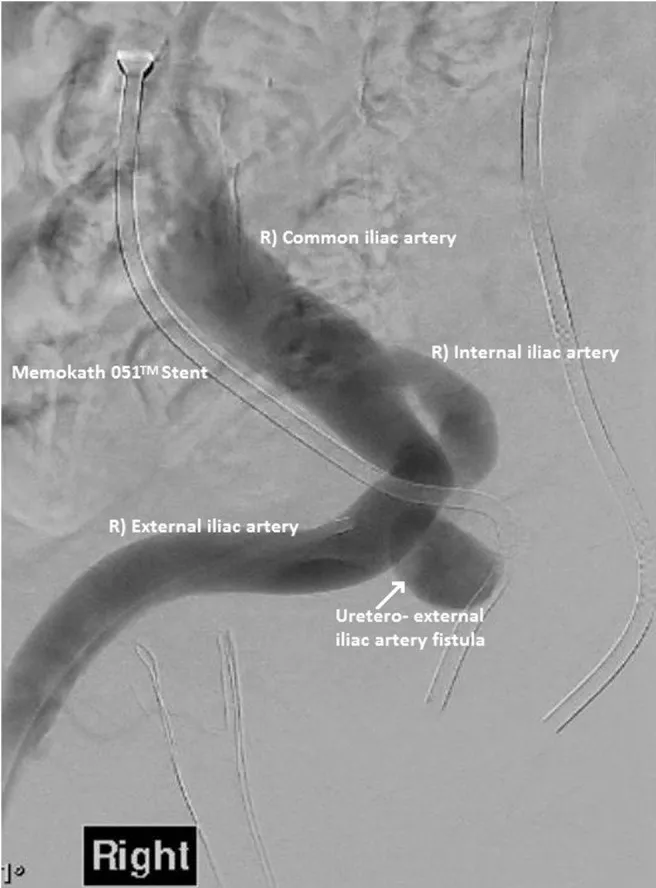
Formal angiogram showing right ureteroexternal iliac artery fistula adjacent to Memokath 051 stent.
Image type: radiology (ct)